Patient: sex F, age 46
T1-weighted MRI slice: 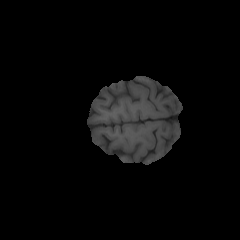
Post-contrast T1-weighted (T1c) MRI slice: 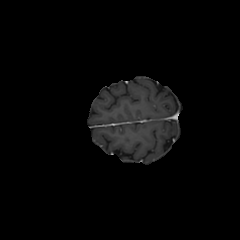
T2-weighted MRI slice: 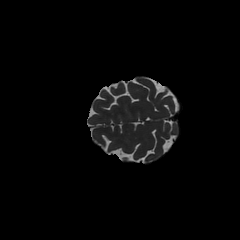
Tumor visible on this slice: no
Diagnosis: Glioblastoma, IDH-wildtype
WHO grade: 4